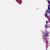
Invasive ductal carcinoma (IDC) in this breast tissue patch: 0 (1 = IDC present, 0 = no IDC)